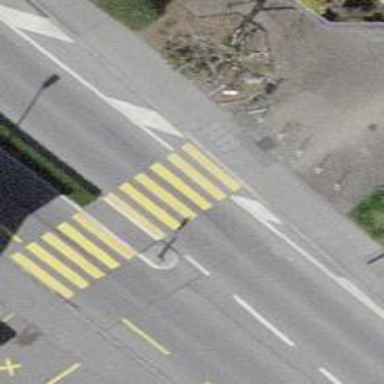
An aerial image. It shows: Marked crossing on the road.